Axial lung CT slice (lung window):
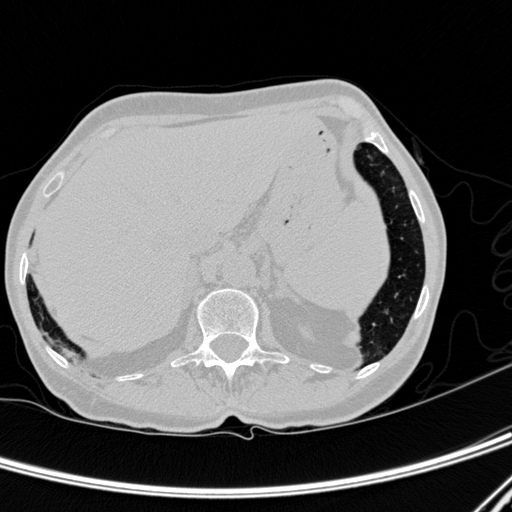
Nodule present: no